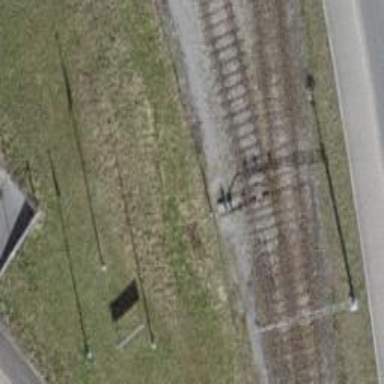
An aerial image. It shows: Railway switch.